Question: This is how chrome show the width and height of the div :

which is correct, in fact the height is 1466. But, if I do this :
'''
$(document).ready(function () {
console.log($('#container-altezza-fisso').height());
});
'''
it prints 1418. It doesnt have any padding/margin. Why? And how can I fix it?
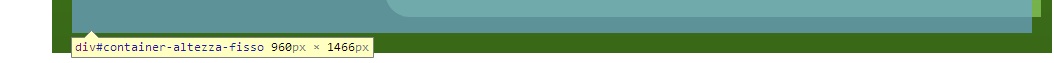
Answer: That's because on DOMReady some images are not loaded completely. You should call the height on window load.
'''
$(window).load(function(){
console.log($('#container-altezza-fisso').height());
})
'''
You can also use 'outerHeight':
> Get the current computed height for the first element in the set of matched elements, including padding, border, and optionally margin. Returns an integer (without "px") representation of the value or null if called on an empty set of elements.
'''
console.log($('#container-altezza-fisso').outerHeight());
'''